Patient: sex M, age 60
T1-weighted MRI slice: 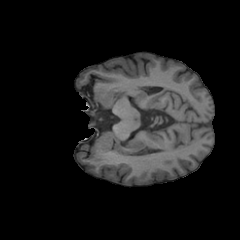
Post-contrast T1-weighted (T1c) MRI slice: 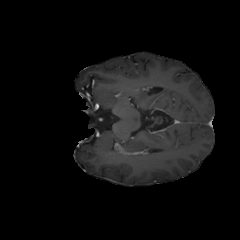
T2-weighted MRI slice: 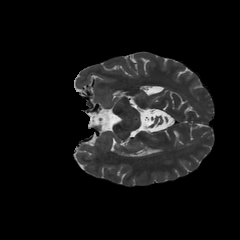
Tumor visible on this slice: no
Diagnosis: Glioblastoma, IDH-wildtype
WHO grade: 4